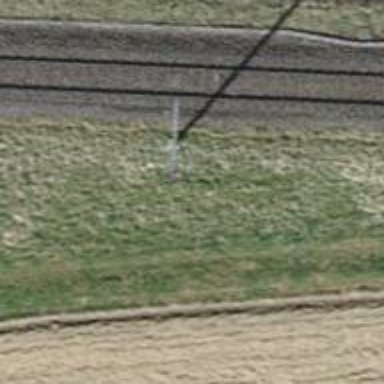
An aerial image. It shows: Catenary mast for power lines.